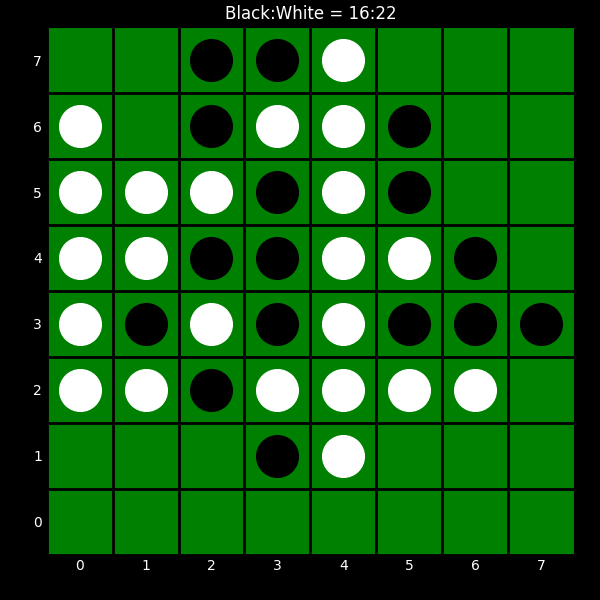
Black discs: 16
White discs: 22